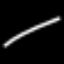
Label: line